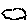
Label: cloud